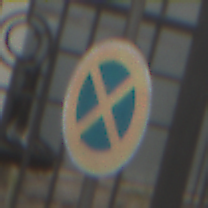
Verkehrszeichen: AbsolutesHalteverbot
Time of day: MorningAfternoon
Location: Outdoor (Urban)
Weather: Overcast
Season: NotSpecified
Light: Natural